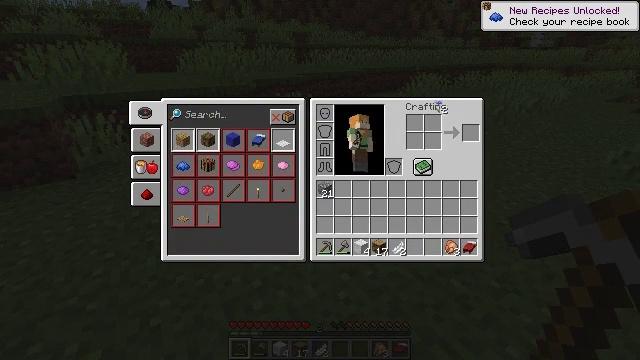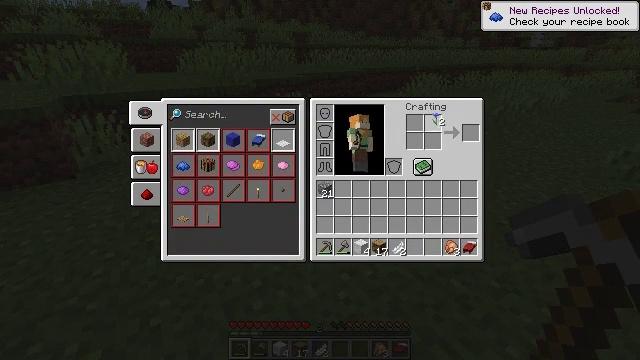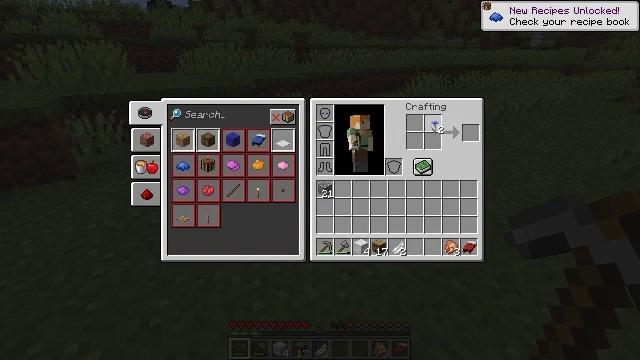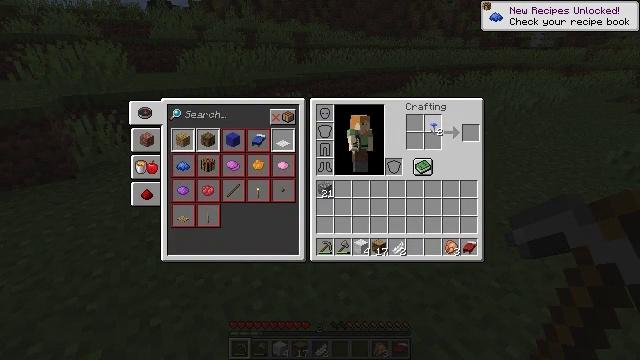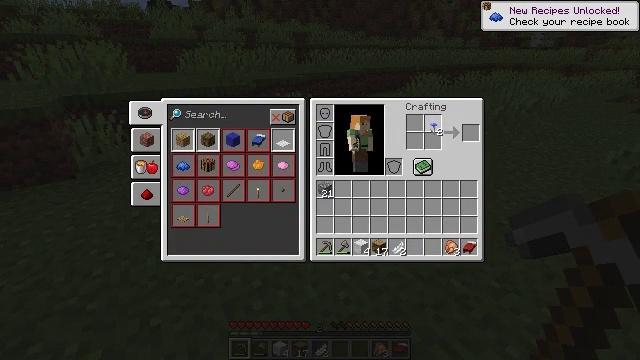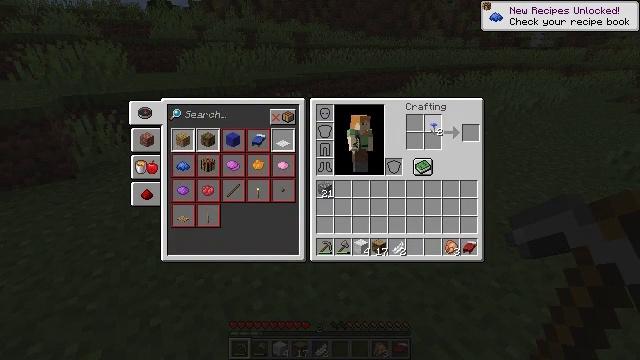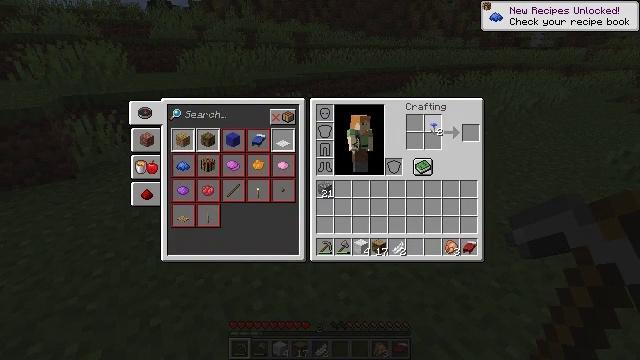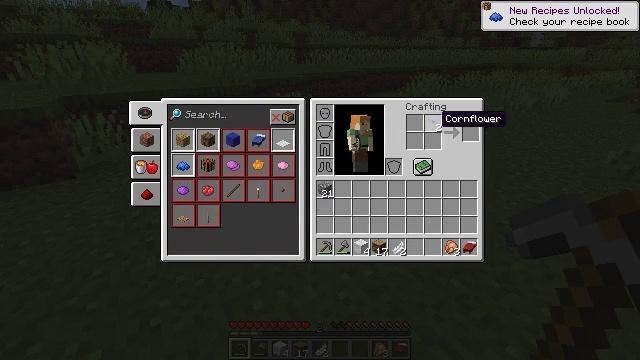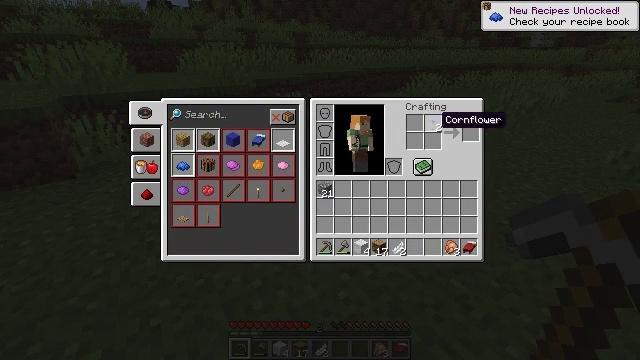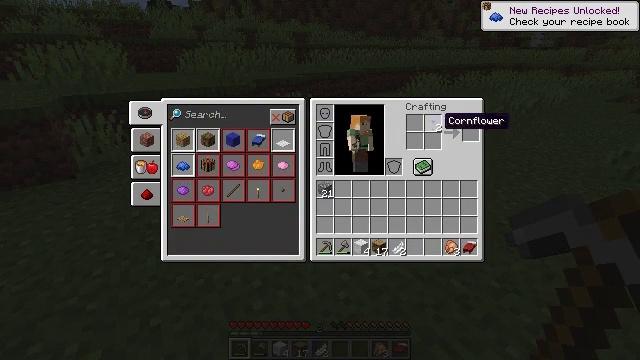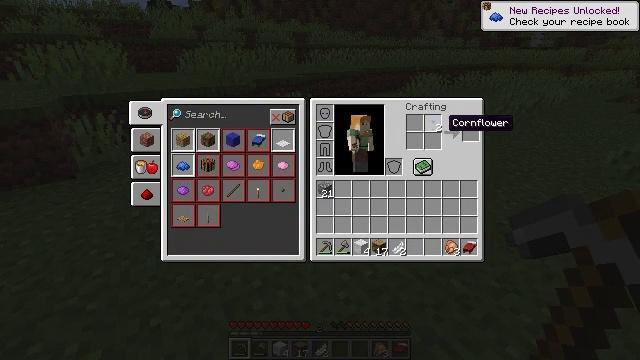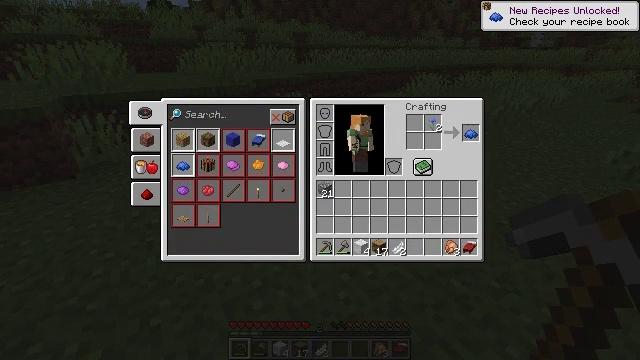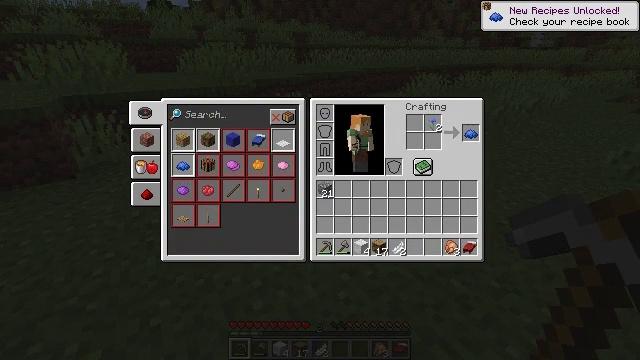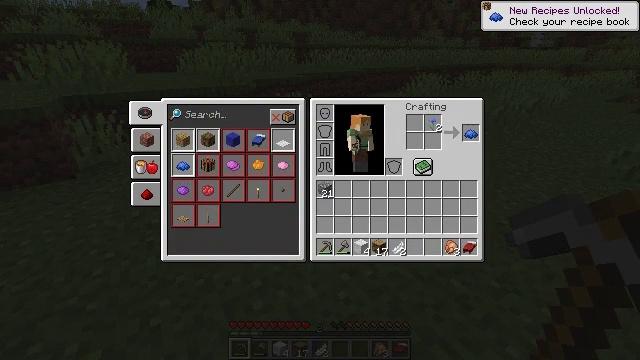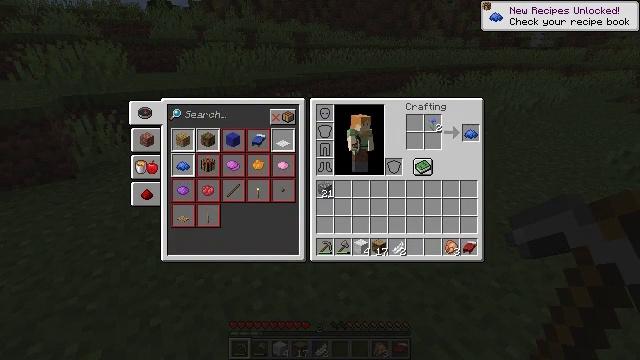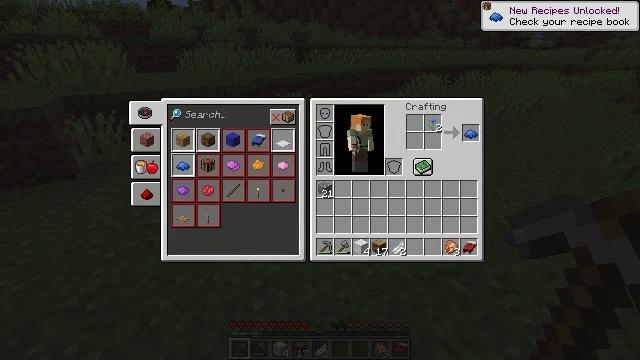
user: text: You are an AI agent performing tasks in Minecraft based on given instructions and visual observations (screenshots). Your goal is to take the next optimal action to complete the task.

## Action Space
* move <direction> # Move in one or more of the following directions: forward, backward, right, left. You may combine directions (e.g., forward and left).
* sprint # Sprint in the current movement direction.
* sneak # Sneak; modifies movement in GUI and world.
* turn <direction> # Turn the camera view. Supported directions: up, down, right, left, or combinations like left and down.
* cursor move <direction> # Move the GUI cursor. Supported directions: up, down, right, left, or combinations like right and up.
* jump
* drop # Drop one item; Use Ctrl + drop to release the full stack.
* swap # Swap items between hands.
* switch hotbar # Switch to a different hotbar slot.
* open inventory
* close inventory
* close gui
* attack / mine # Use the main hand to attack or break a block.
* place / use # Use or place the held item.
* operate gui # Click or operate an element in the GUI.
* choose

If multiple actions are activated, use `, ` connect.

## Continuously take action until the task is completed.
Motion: motion action
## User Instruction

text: Make blue dye in the crafting table.
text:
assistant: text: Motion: cursor move down
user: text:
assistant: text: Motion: cursor move down
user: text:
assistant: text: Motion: no_op
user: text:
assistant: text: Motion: no_op
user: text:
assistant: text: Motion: operate gui
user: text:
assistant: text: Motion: operate gui
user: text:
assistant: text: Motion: no_op
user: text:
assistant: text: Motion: no_op
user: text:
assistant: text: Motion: no_op
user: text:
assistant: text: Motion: sneak
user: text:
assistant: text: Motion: sneak
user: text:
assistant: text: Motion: sneak
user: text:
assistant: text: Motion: sneak
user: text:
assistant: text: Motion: sneak, cursor move right
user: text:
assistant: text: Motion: sneak
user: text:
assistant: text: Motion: sneak
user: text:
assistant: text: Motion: sneak
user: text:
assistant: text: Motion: sneak
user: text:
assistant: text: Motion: sneak
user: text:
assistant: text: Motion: sneak
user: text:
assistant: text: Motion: sneak
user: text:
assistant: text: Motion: sneak
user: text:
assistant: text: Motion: sneak
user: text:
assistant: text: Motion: sneak
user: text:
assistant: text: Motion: sneak
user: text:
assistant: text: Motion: sneak
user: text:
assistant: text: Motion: sneak
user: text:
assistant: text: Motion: sneak, operate gui
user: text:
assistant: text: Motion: sneak, operate gui
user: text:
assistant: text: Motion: sneak